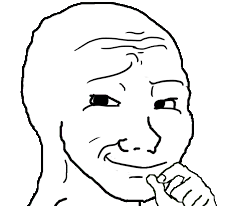
Label: 5_Smugjak